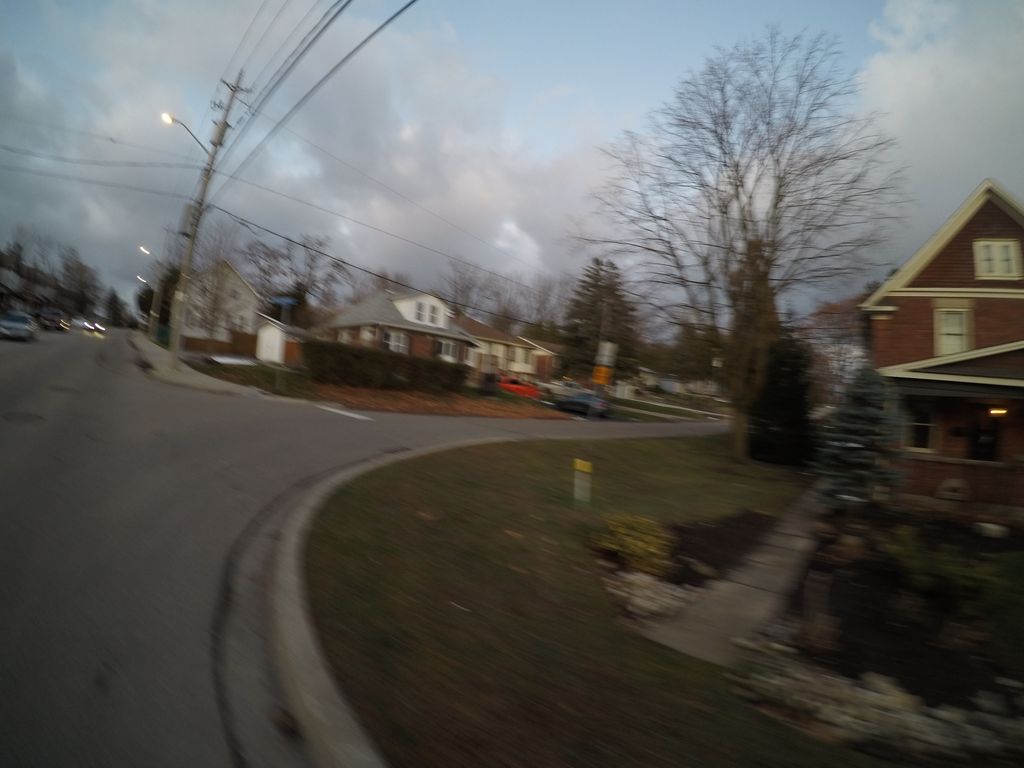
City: kitchener-waterloo